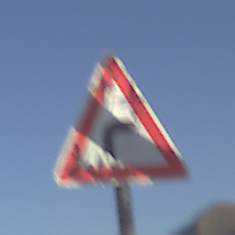
Verkehrszeichen: KurveRechts
Umgebung: Outdoor, Nature
Tageszeit: SunriseSunset
Wetter: Clear
Licht: Natural
Jahreszeit: NotSpecified
Kontrast: HighContrast